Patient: sex F, age 48
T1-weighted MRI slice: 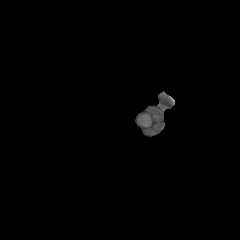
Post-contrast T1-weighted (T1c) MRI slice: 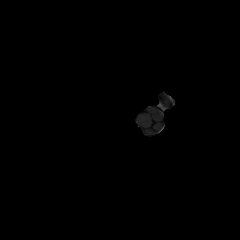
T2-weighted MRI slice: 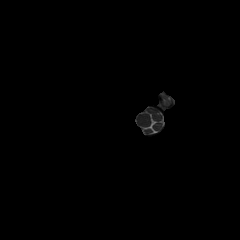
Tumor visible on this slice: no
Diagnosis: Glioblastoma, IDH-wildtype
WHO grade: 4